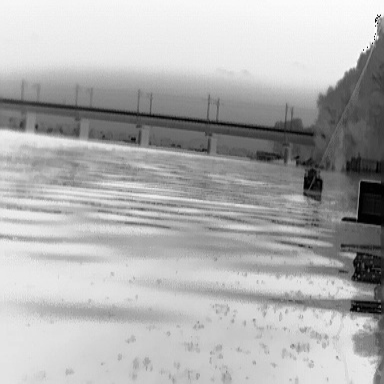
There is a liner in the infrared image.